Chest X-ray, PA view. Patient: 46 years old, sex F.
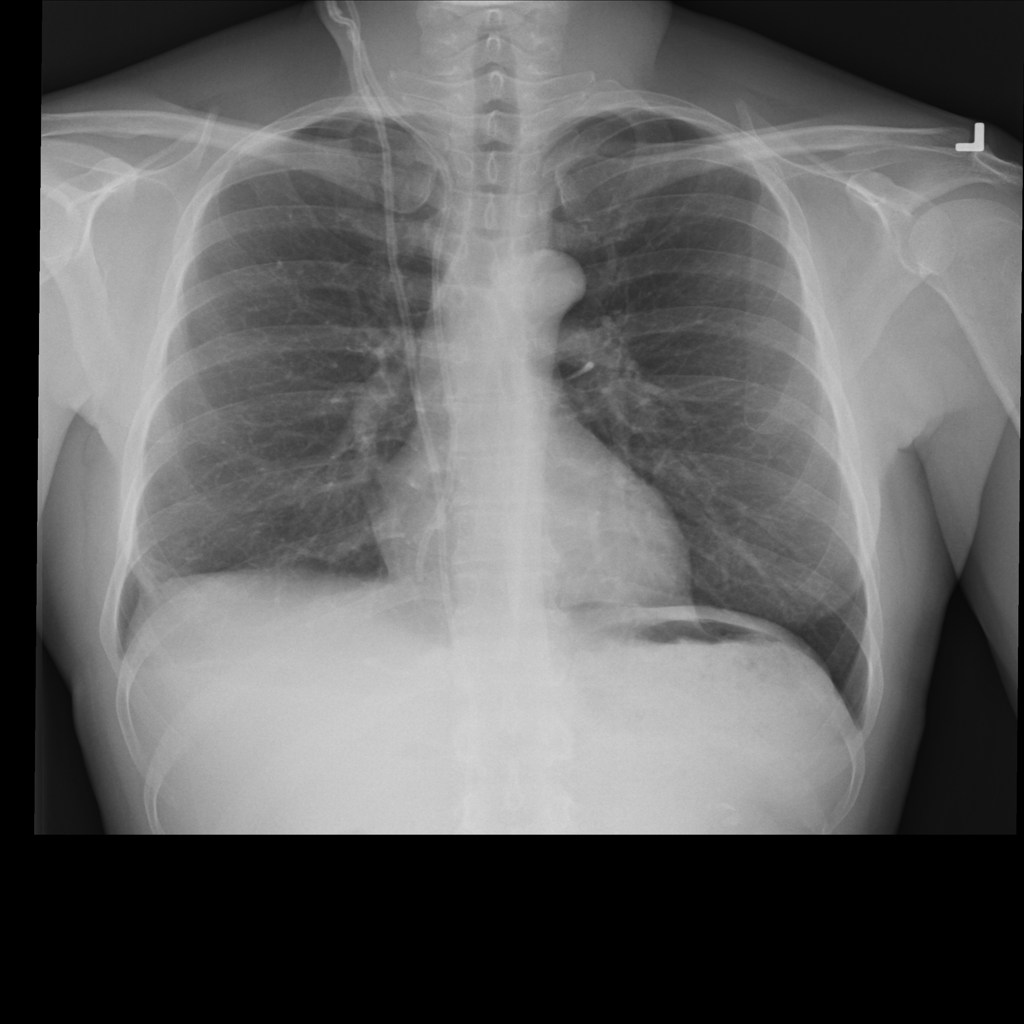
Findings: Atelectasis